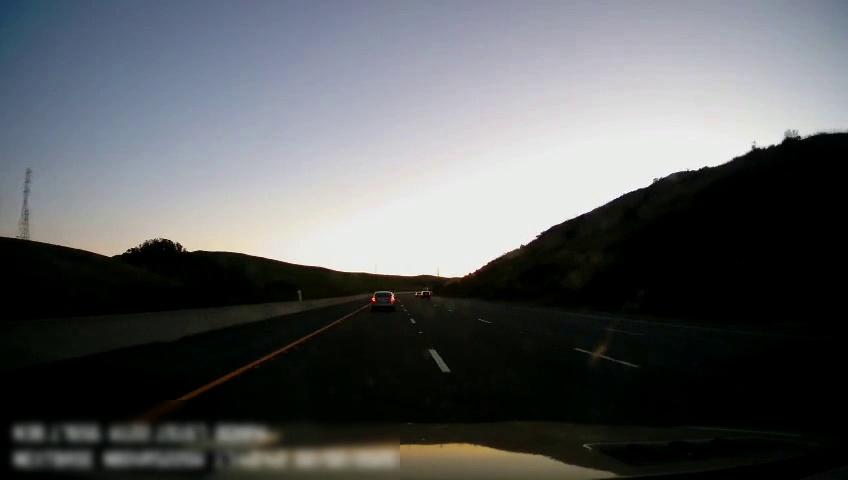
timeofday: Day
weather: Sunny
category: Drivable Space
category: Vehicles | Car
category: Vehicles | SUV
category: Lanes | Alternate Lane
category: Lanes | Current Lane
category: Lanes | Current Lane
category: Lanes | Alternate Lane
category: Lanes | Alternate Lane